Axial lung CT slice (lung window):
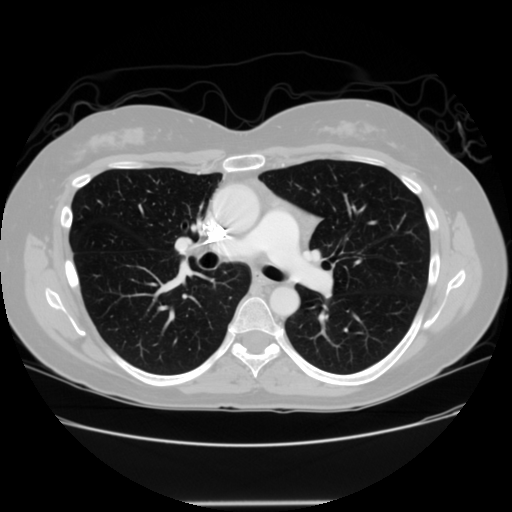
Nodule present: no